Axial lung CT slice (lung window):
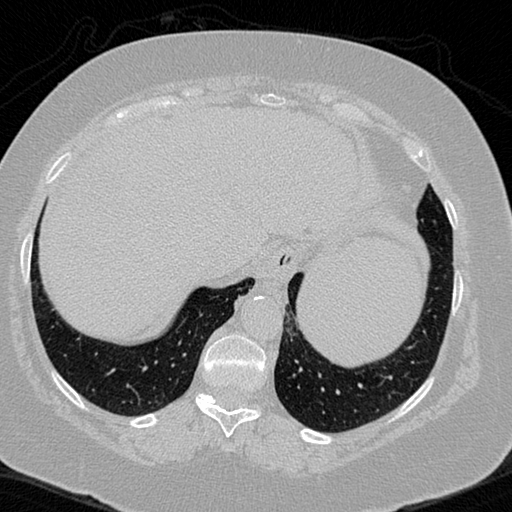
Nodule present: no